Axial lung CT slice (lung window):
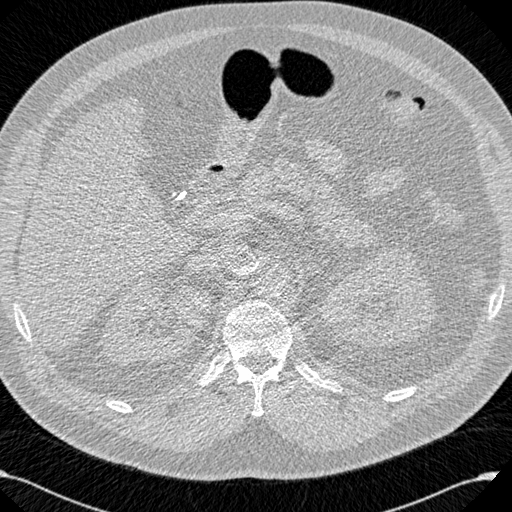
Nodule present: no